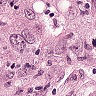
Metastatic tissue present: yes